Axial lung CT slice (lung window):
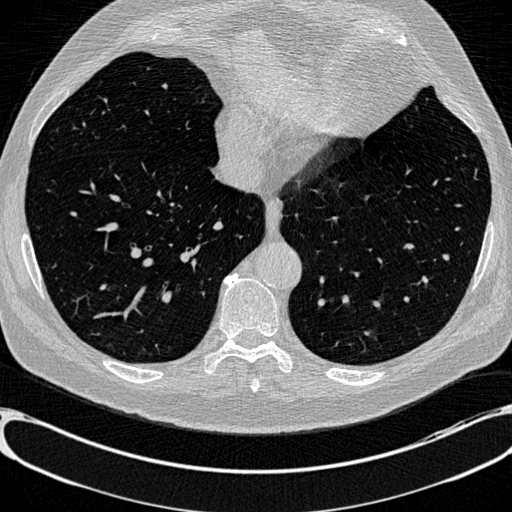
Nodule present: no